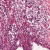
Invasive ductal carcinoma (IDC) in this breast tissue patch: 0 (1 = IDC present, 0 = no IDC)